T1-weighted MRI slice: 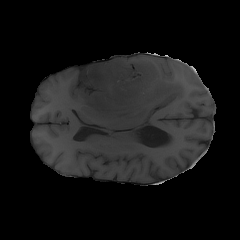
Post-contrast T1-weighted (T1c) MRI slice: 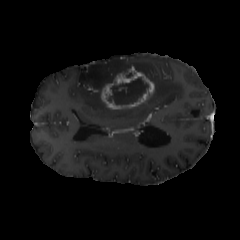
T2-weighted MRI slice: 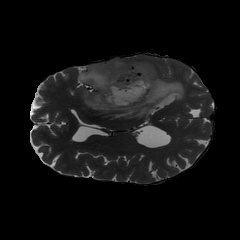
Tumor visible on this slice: yes